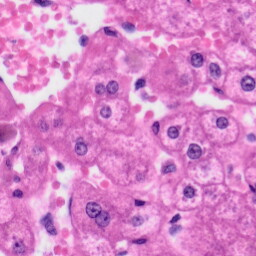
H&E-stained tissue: Liver